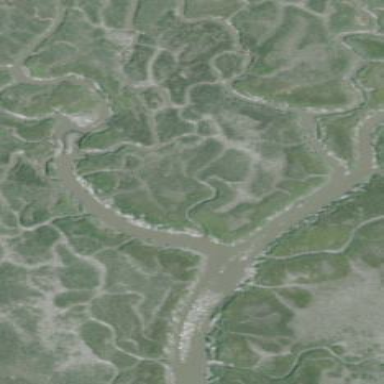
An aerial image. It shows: Saltmarsh wetland.